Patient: sex M, age 50
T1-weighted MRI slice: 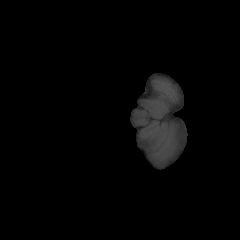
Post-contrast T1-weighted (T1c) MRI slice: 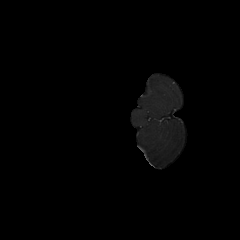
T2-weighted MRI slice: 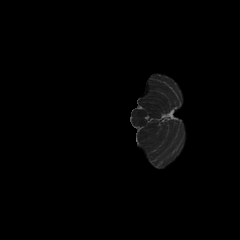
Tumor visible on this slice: no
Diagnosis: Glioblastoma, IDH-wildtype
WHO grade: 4